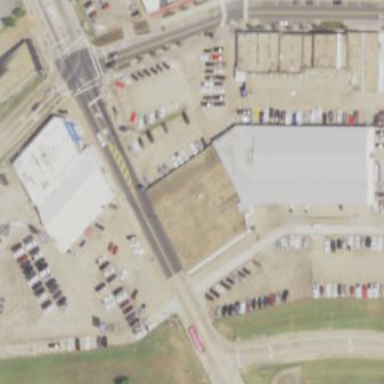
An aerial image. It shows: Building housing car shop.